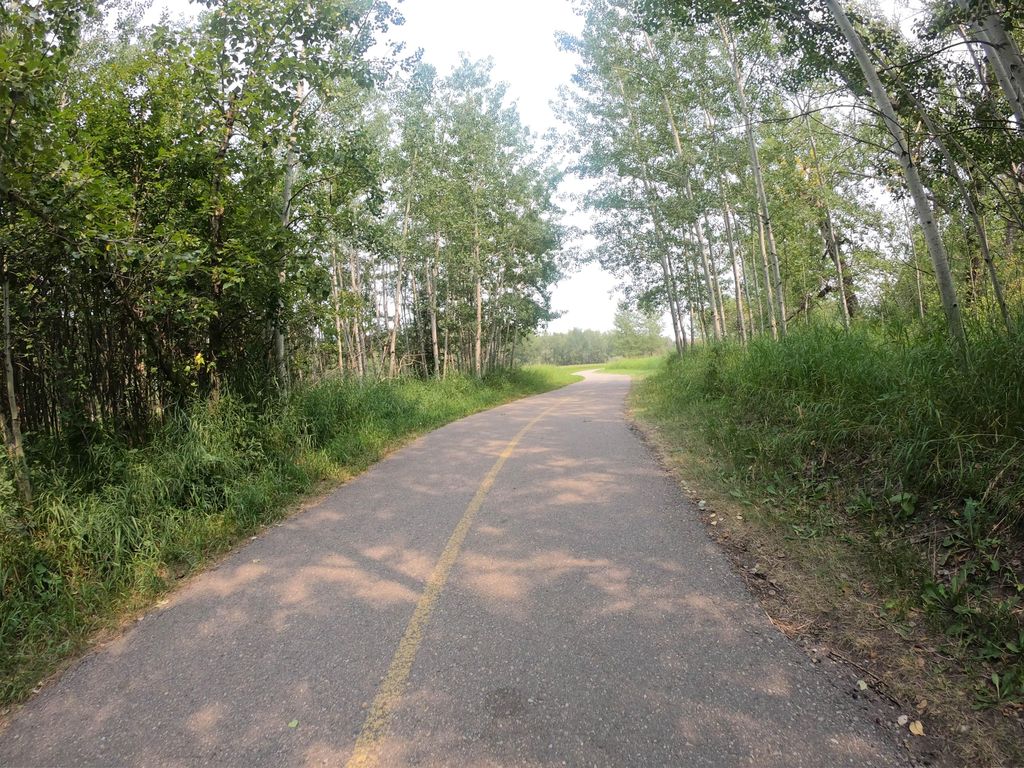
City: calgary